Question: > '''
TypeError: 'NoneType' object is not subscriptable if
request['user_type']=='driver' and not Driver.objects.filter(user_id =
user.id): TypeError: 'NoneType' object is not subscriptable '''
'''
'''
def create_user_by_type(backend , user , request, response , *args, **kwargs):
if backend.name == 'facebook':
avatar = 'http://graph.facebook.com/%s/picture?type=large' % response['id']
if request['user_type'] == 'driver' and not Driver.objects.filter(user_id = user.id):
Driver.objects.create(user_id=user.id,avatar=avatar)
elif not Customer.objects.filter(user_id=user.id):
Customer.objects.create(user_id=user.id, avatar=avatar)
'''
The error is most likely in request '['user_type'] == 'driver'' as it works if I remove this from the code.
I am sending the request from POSTMAN

I check by parameter 'user_type'
Used Pipeline from <URL>
If everything is correct, where can there be a mistake?
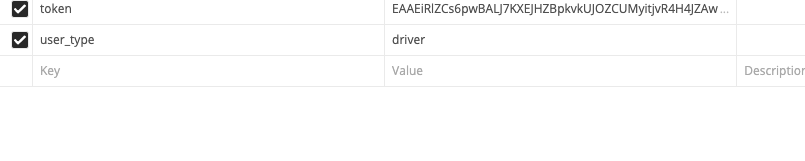
Answer: update 'create_user_by_type':
'''
def create_user_by_type(backend, user, response, *args, **kwargs):
request = backend.strategy.request_data()
if backend.name == 'facebook':
avatar = 'http://graph.facebook.com/%s/picture?type=large' % response['id']
if request['user_type'] == 'driver' and not Driver.objects.filter(user_id = user.id):
Driver.objects.create(user_id=user.id,avatar=avatar)
elif not Customer.objects.filter(user_id=user.id):
Customer.objects.create(user_id=user.id, avatar=avatar)
'''